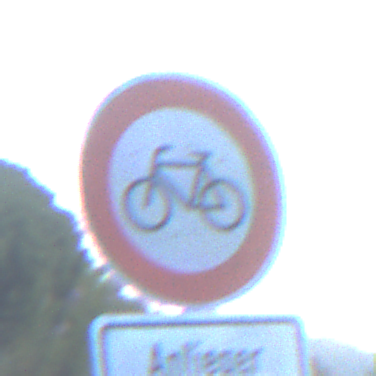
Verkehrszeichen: VerbotRadverkehr
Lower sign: PersonengruppenFrei2
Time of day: SunriseSunset
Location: Outdoor (RoadRail)
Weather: Clear
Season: NotSpecified
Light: Natural